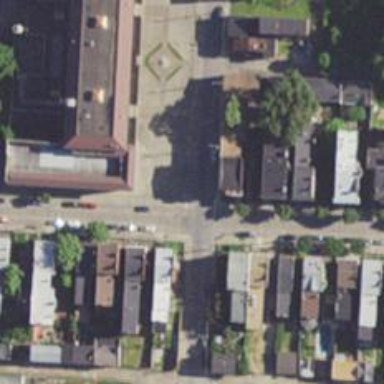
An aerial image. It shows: Neighbourhood designated as historic district.